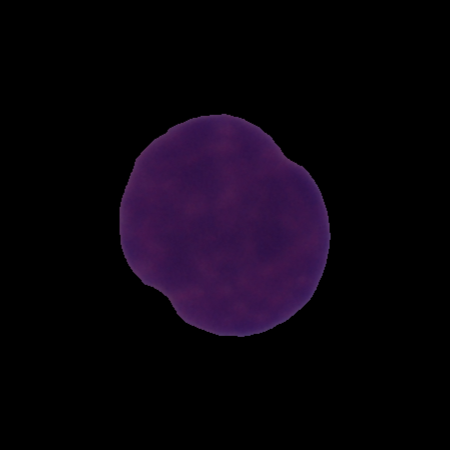
Label: cancer